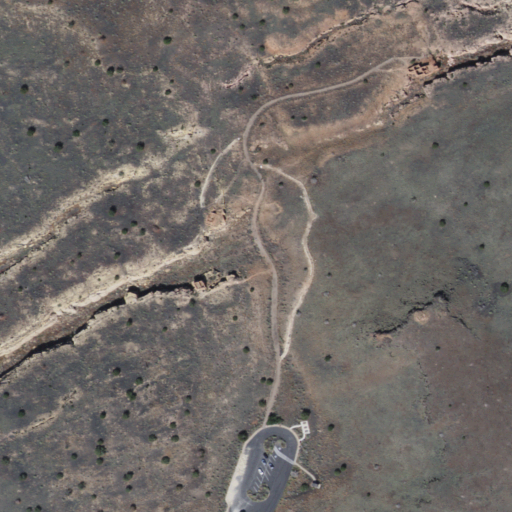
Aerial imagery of valley in Arizona named Box Canyon containing grassland and barren land